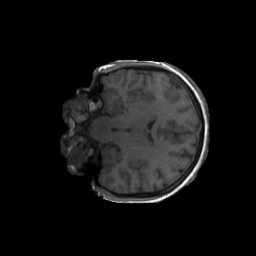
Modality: T1w
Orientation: coronal
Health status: ill
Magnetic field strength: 3 T